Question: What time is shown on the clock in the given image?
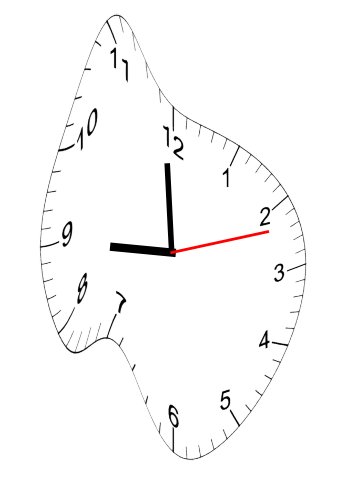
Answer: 08:59:12